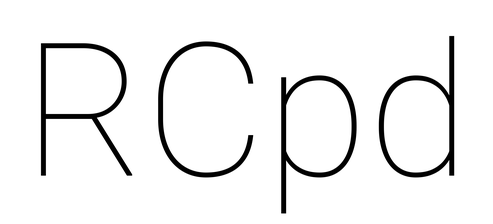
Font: Roboto_Thin